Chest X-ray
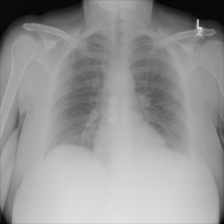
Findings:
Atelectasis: negative
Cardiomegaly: negative
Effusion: negative
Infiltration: negative
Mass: negative
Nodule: negative
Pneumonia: negative
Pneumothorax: negative
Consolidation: negative
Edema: negative
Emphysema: negative
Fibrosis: negative
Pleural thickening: negative
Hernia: negative